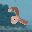
Label: 2